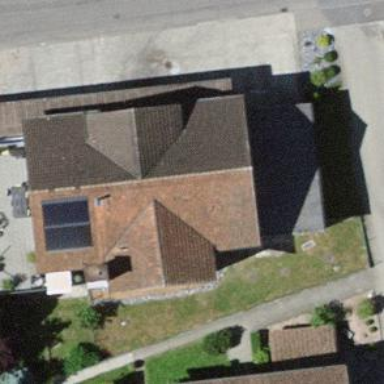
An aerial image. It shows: Solar power generator using photovoltaic method with solar photovoltaic panel types.